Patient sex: M
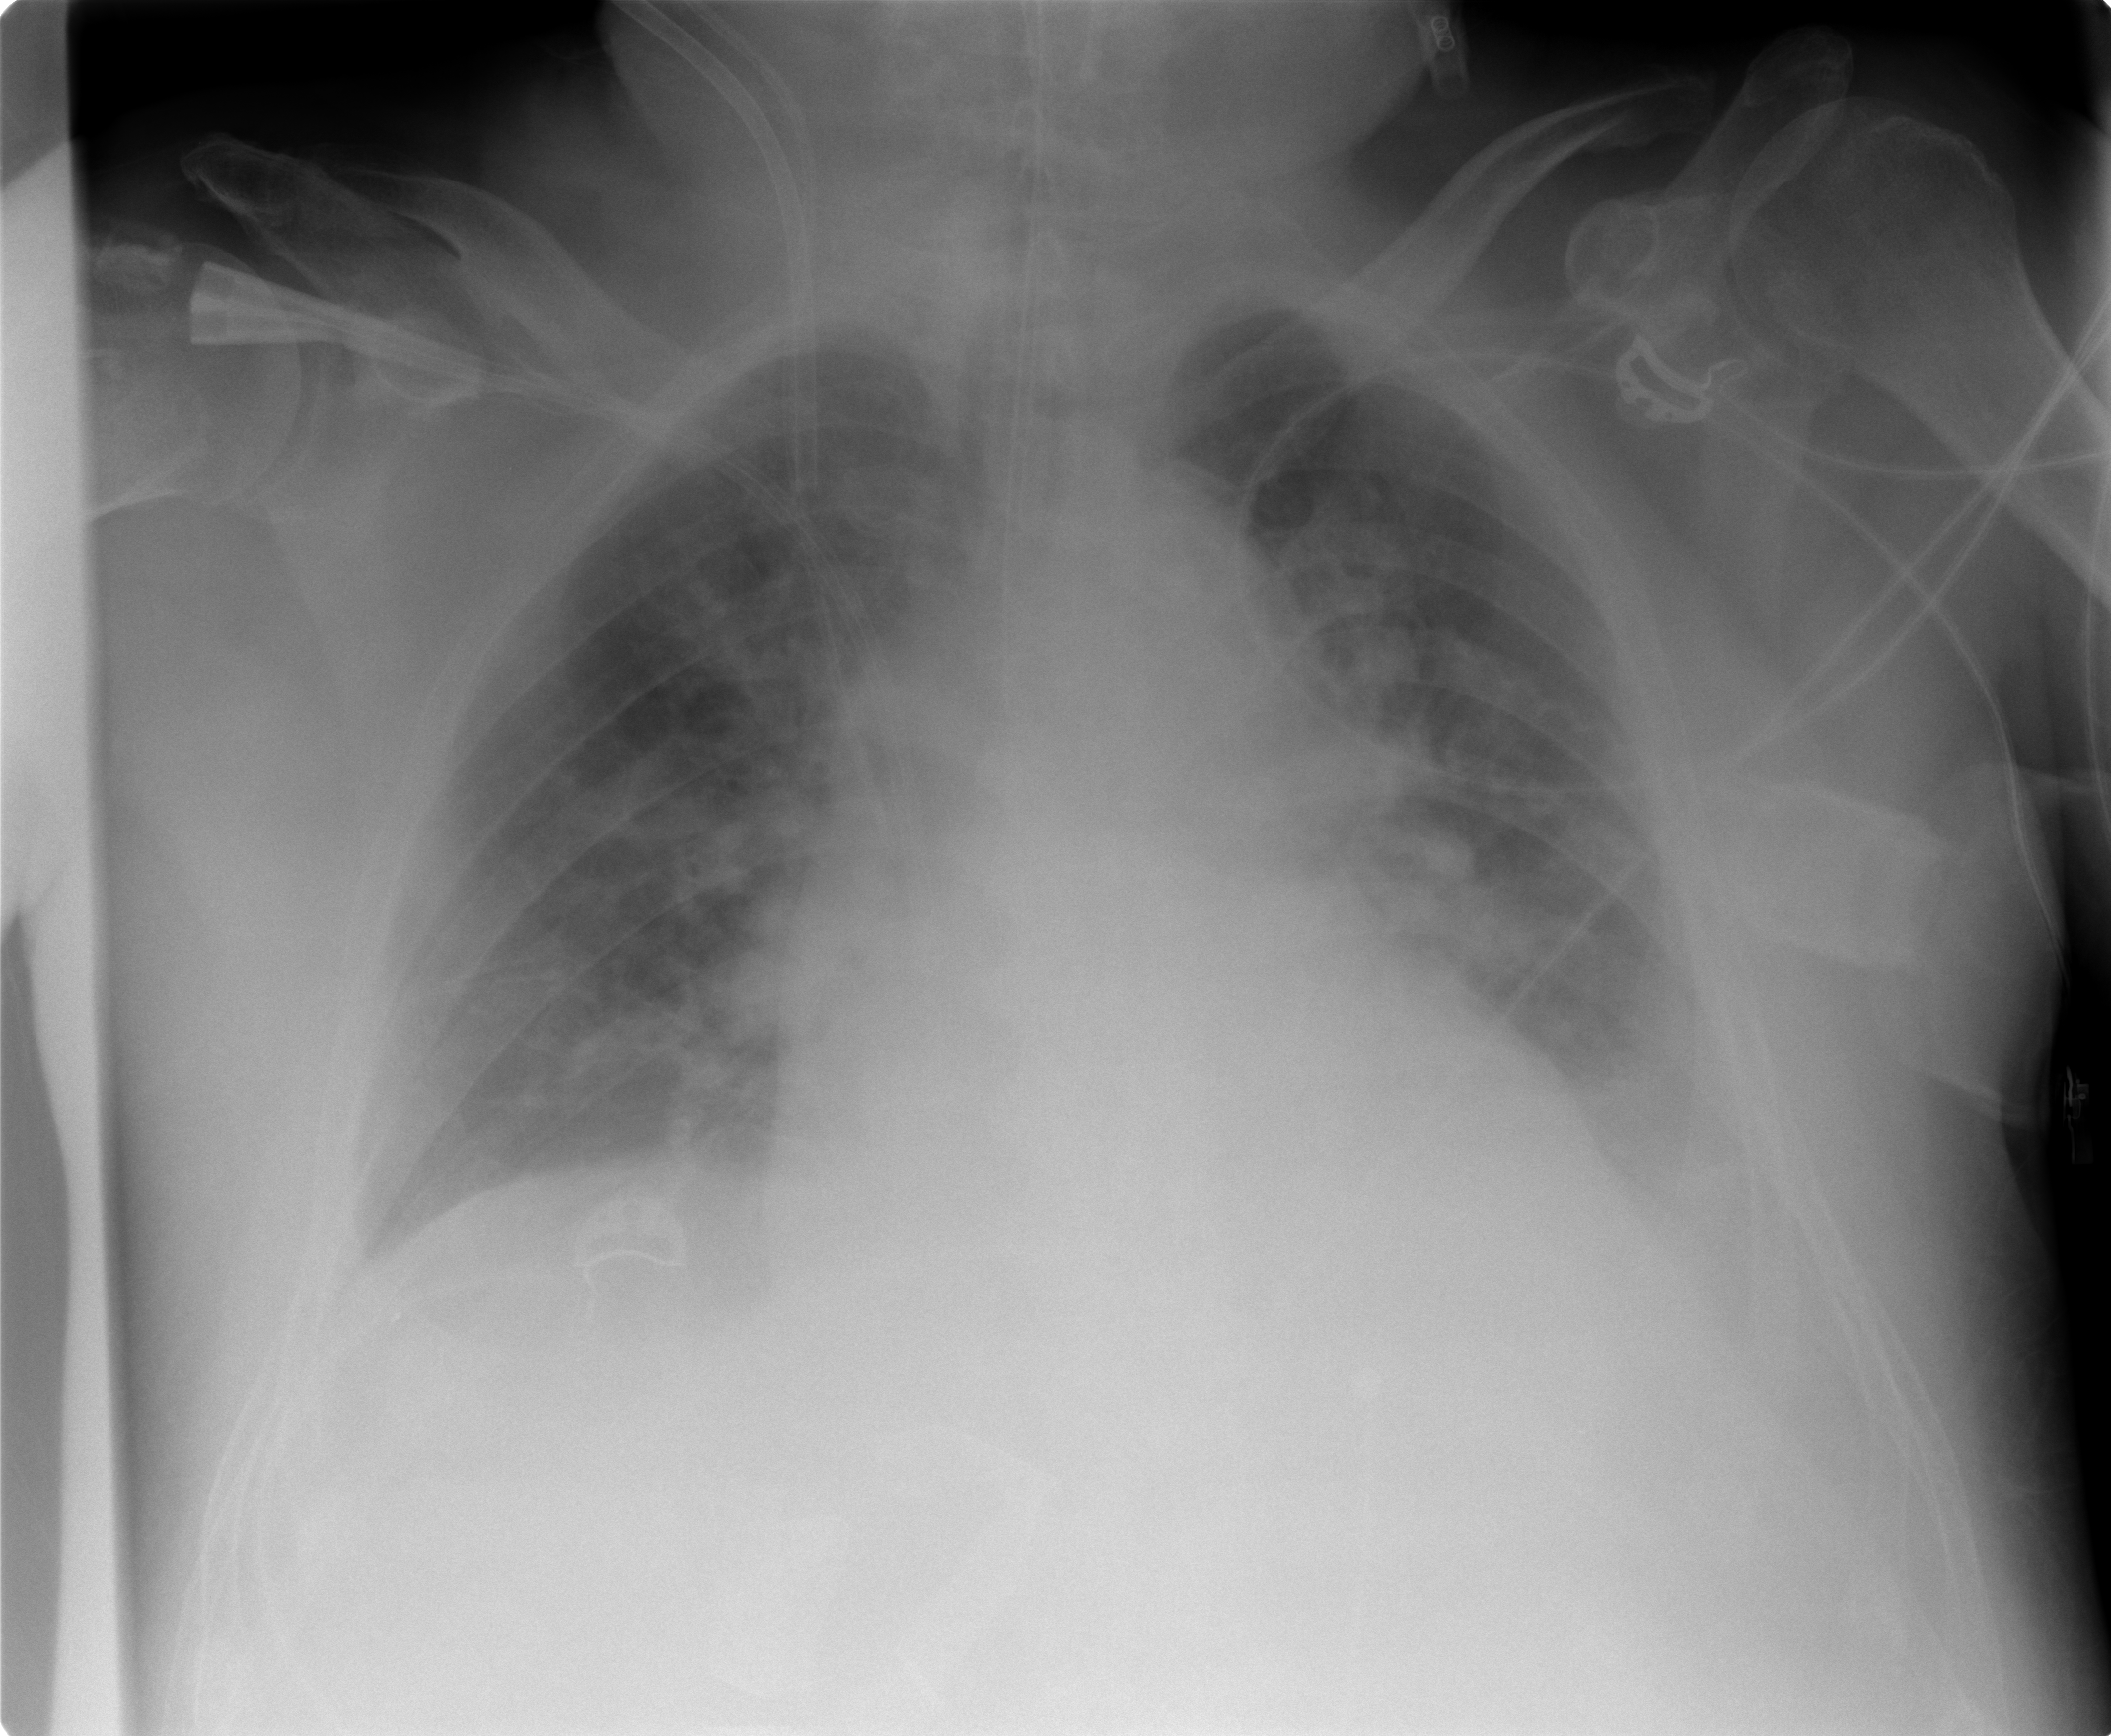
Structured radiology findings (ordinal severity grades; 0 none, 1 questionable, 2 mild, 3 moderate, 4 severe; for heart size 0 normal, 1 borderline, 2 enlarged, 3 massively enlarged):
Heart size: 2
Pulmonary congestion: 3
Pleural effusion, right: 1
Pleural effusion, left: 2
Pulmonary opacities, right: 2
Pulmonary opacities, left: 2
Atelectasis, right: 2
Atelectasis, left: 2